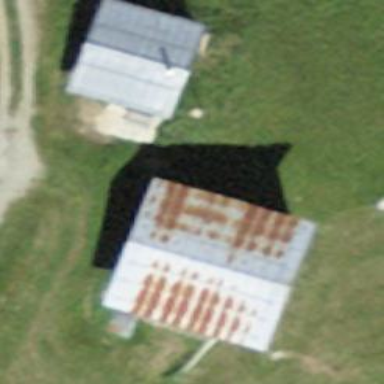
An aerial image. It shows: Shed building.